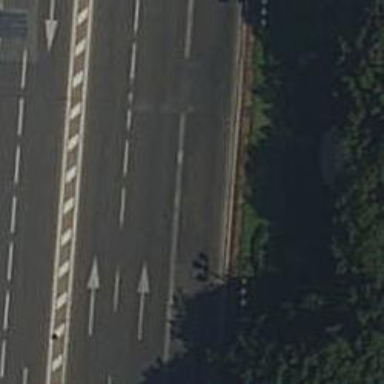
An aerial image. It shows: Road with traffic signals.